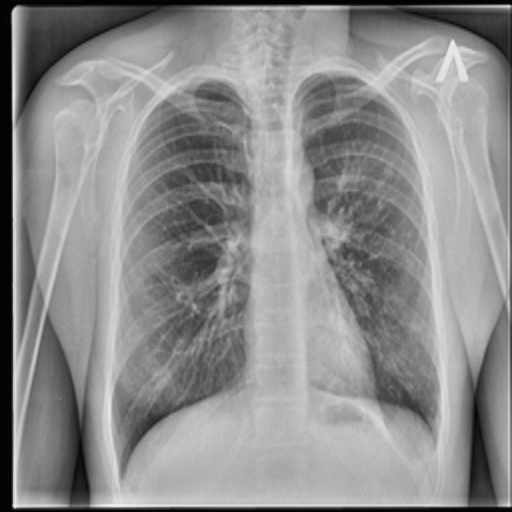
Finding: TUBERCULOSIS